Question: I have my NPC and I have a target location for him. I have placed my A* path-finding algorithm into the code. This created a path, but it is in no way an ideal path, nor is it cohesive. I have written this piece a few times and have found myself facing the same problem.
This picture should show the result of my problem: the final path is all over the place.

To me, it appears that algorithm is finding a connection between every tile on my map instead of locating the best path. I really can't nail down where this is happening, though.
For some clarity, I am defining the tiles (squares) and their neighbors when I load my game scene. When the program reaches GetAdjacentSquares is is using those results to find valid tiles. You will notice that they NPC's path is not centering directly onto any of the green tiles.
'''
List<Path> GetAdjacentSquares(Path p)
{
List<Path> ret = new List<Path>();
TileData tile = tManager.GetTileByCoords(new Vector2(p.x, p.y));
foreach (Vector2 t in tile.neighborLocs)
{
TileData n = tManager.GetTileByCoords(t);
if (n && n.tType == TileTypes.Houses || n.tType == TileTypes.Road)
{
ret.Add(new Path(p, n.tTileLoc.x, n.tTileLoc.y));
}
}
return ret;
}
int BlocksToTarget(Vector2 tileLoc, Vector2 targetLoc)
{
int final = (int)Mathf.Abs((tileLoc.x - targetLoc.x) * (tileLoc.x - targetLoc.x) + (tileLoc.y - targetLoc.y) * (tileLoc.y - targetLoc.y));
return final;'
}
bool DoesPathContain(List<Path> paths, Vector2 target)
{
foreach(Path p in paths)
{
if (p.x == target.x && p.y == target.y)
return true;
}
return false;
}
int LowestFScore(List<Path> path)
{
int lowest = int.MaxValue;
foreach(Path p in path)
{
if (p.f <= lowest)
lowest = p.f;
}
return lowest;
}
void GoHome()
{
Path current = null;
//target
Path destination = new Path(null, cData.houseLoc.x, cData.houseLoc.y);
//start
Path start = new Path(destination, transform.localPosition.x, transform.localPosition.y);
//start by adding the original position to the open list
List<Path> open = new List<Path>() { start };
List<Path> close = new List<Path>();
int g = 0;
while(open.Count > 0)
{
//get the square with the lowest F score
current = open.Last(p => p.f == LowestFScore(open));
//add the current square to the closed list
close.Add(current);
//remove it from the open list
open.Remove(current);
//if we added the destination to the closed list, we've found a path
if(DoesPathContain(close, cData.houseLoc))
break;
//The rest of the algorithm evaluates adjacent tiles
List<Path> adjacentTiles = GetAdjacentSquares(current);
g++;
foreach(Path tile in adjacentTiles)
{
Vector2 tileLoc = new Vector2(tile.x, tile.y);
//if this adjacent square is already in the closed list, ignore it
if (DoesPathContain(close, tileLoc))
continue;
if(!DoesPathContain(open, tileLoc))
{
//if this adjacent square is already in the closed list, ignore it
tile.g = g;
tile.h = BlocksToTarget(tileLoc, cData.houseLoc);
tile.parent = current;
//add it to the open list
open.Add(tile);
}
else
{
//test if using the current G score makes the adjacent square's F score
//lower, if yes update the parent because it means it's a better path
if (g+tile.h < tile.f)
{
tile.g = g;
tile.parent = current;
}
}
}
}
//foreach (Path p in close)
// Debug.Log(p.f + " ("+p.x+", "+p.y+")");
walkTo = close;
cData.isWalking = true;
}
'''
'
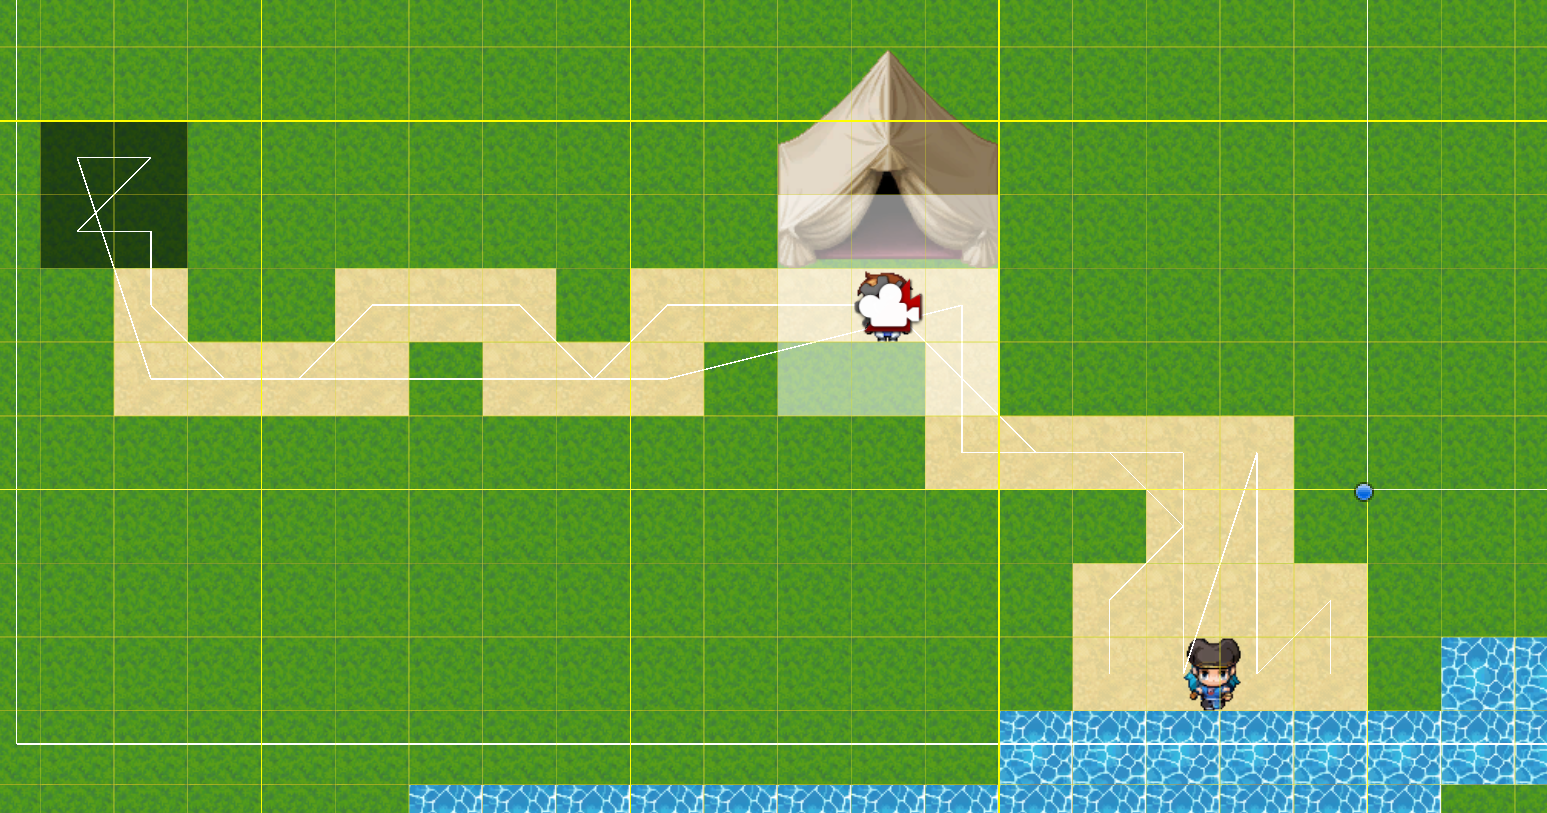
Answer: I have learned that I was getting my final results from the closed list. Once I accessed the correct list, the path was drawn!